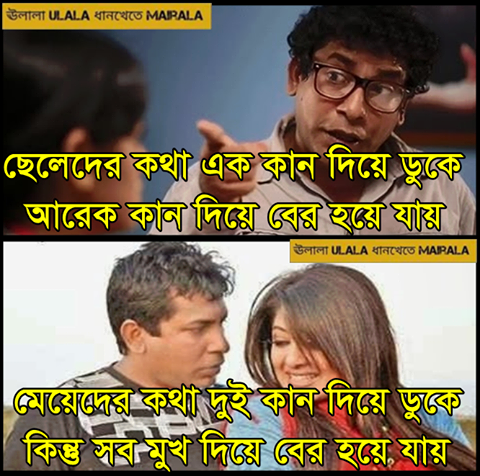
Caption: ছেলেদের কথা এক কান দিয়ে ডুকে আরেক কান দিয়ে বের হয়ে যায় মেয়েদের কথা দুই কান দিয়ে ডুকে কিন্তু সব মুখ দিয়ে বের হয়ে যায়
Label: non-hate